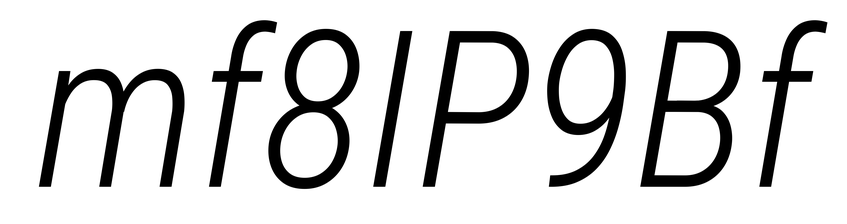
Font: Roboto-Italic_Condensed_Light_Italic